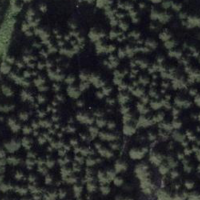
EUNIS habitat code: 43
Species observed at this site:
Streptopus amplexifolius